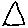
Label: triangle